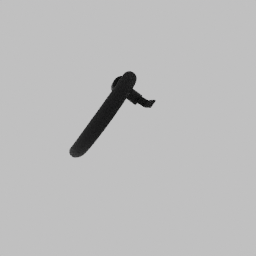
Label: appliances